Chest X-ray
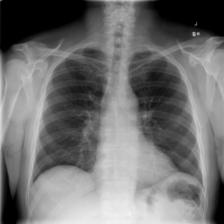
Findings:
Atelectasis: negative
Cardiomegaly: negative
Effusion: negative
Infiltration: negative
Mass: negative
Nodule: negative
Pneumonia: negative
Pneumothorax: negative
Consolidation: negative
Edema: negative
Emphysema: negative
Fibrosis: negative
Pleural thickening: negative
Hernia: negative